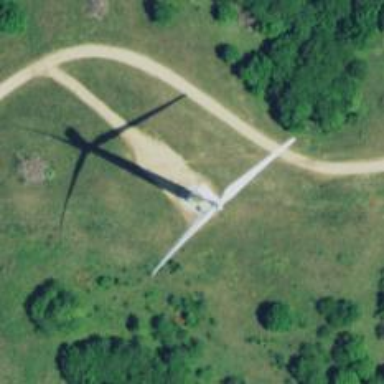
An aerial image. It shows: Wind generator using wind turbines of horizontal axis.